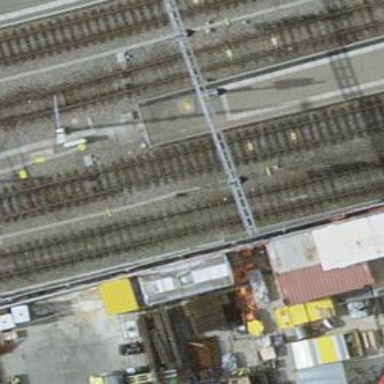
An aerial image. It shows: Railway signal.